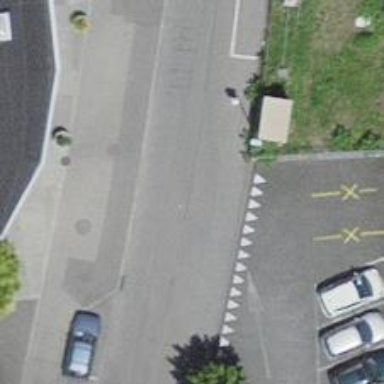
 there is cycleway. There is parallel parking on the right side of the road."